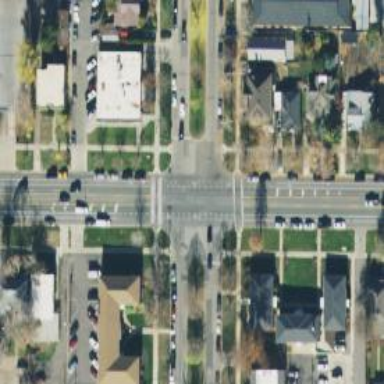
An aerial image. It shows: Unmarked road crossing with lines markings.